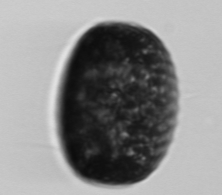
Label: Coscinodiscus